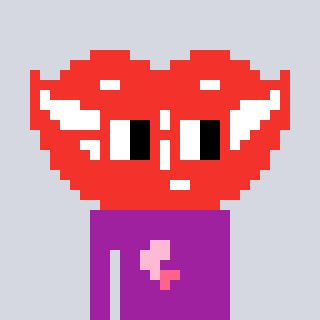
a pixel art character with square red glasses, a smile-shaped head and a magenta-colored body on a cool background